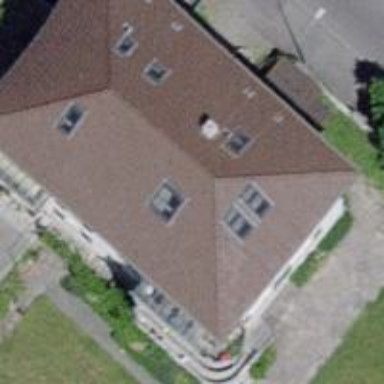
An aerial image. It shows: Apartment building with hipped roof.